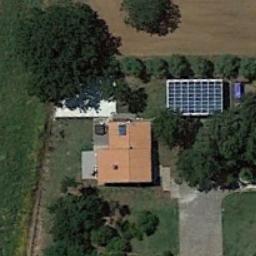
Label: sparse_residential